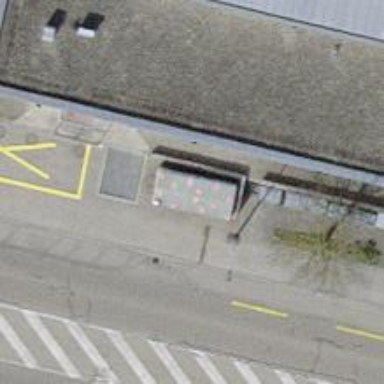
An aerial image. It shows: Recycling container for recycling.